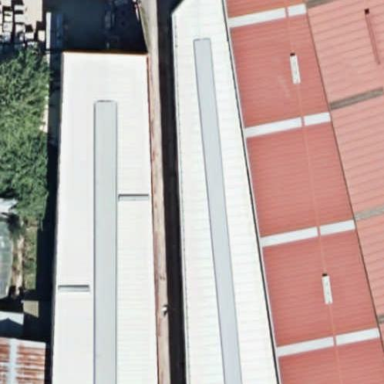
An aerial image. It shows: Industrial building.